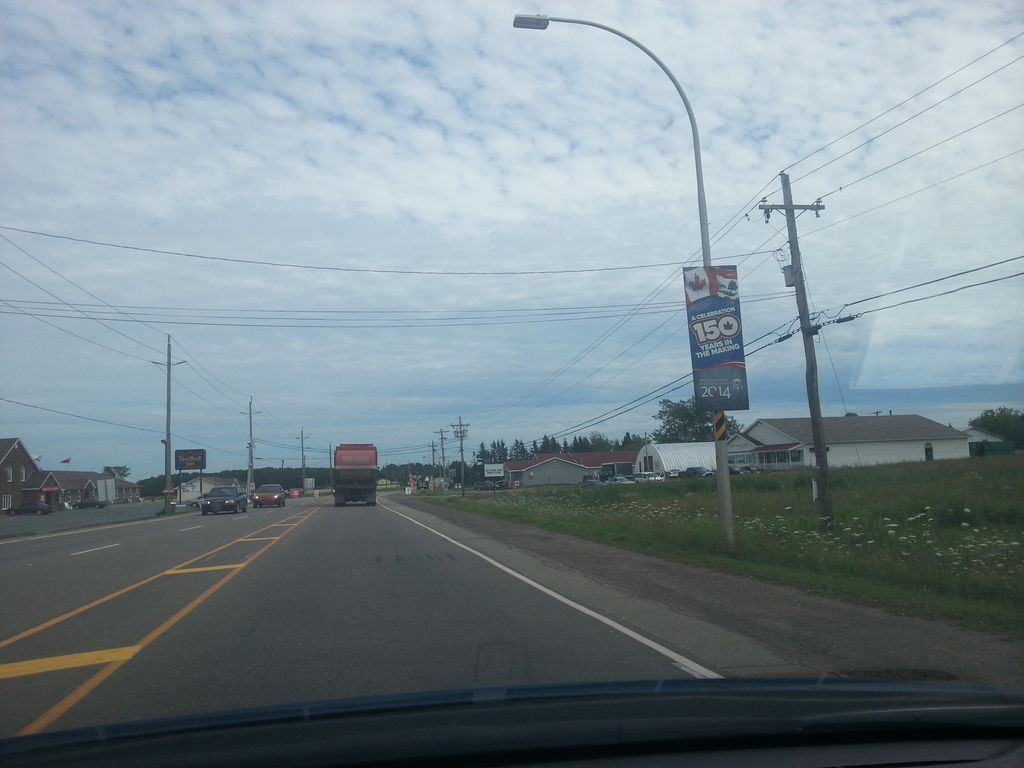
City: charlottetown